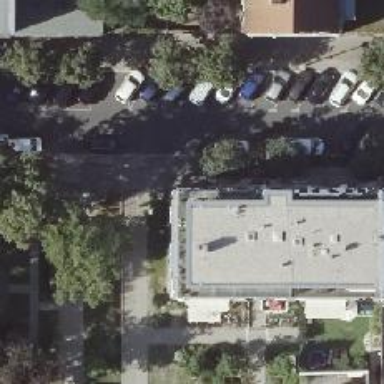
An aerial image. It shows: Parking entrance.